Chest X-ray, AP view. Patient: 21 years old, sex M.
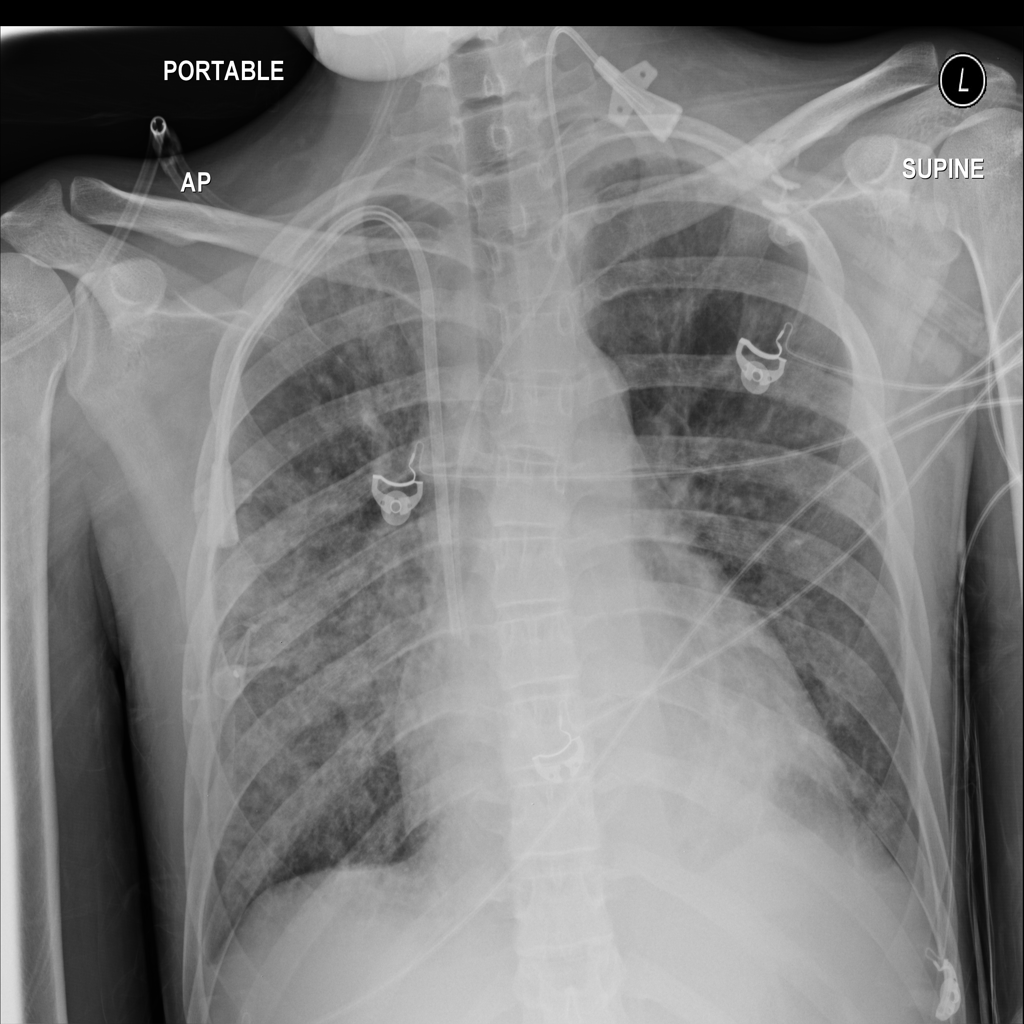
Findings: Infiltration